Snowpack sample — Snodgrass Mountain, Crested Butte, Colorado (2/4/25, 12:06 PM MST)
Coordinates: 38.923, -106.968
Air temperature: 35 °F
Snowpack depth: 80 cm
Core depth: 80 cm
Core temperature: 32 °F
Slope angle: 14°, slope face: 78°
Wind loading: low
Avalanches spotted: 0
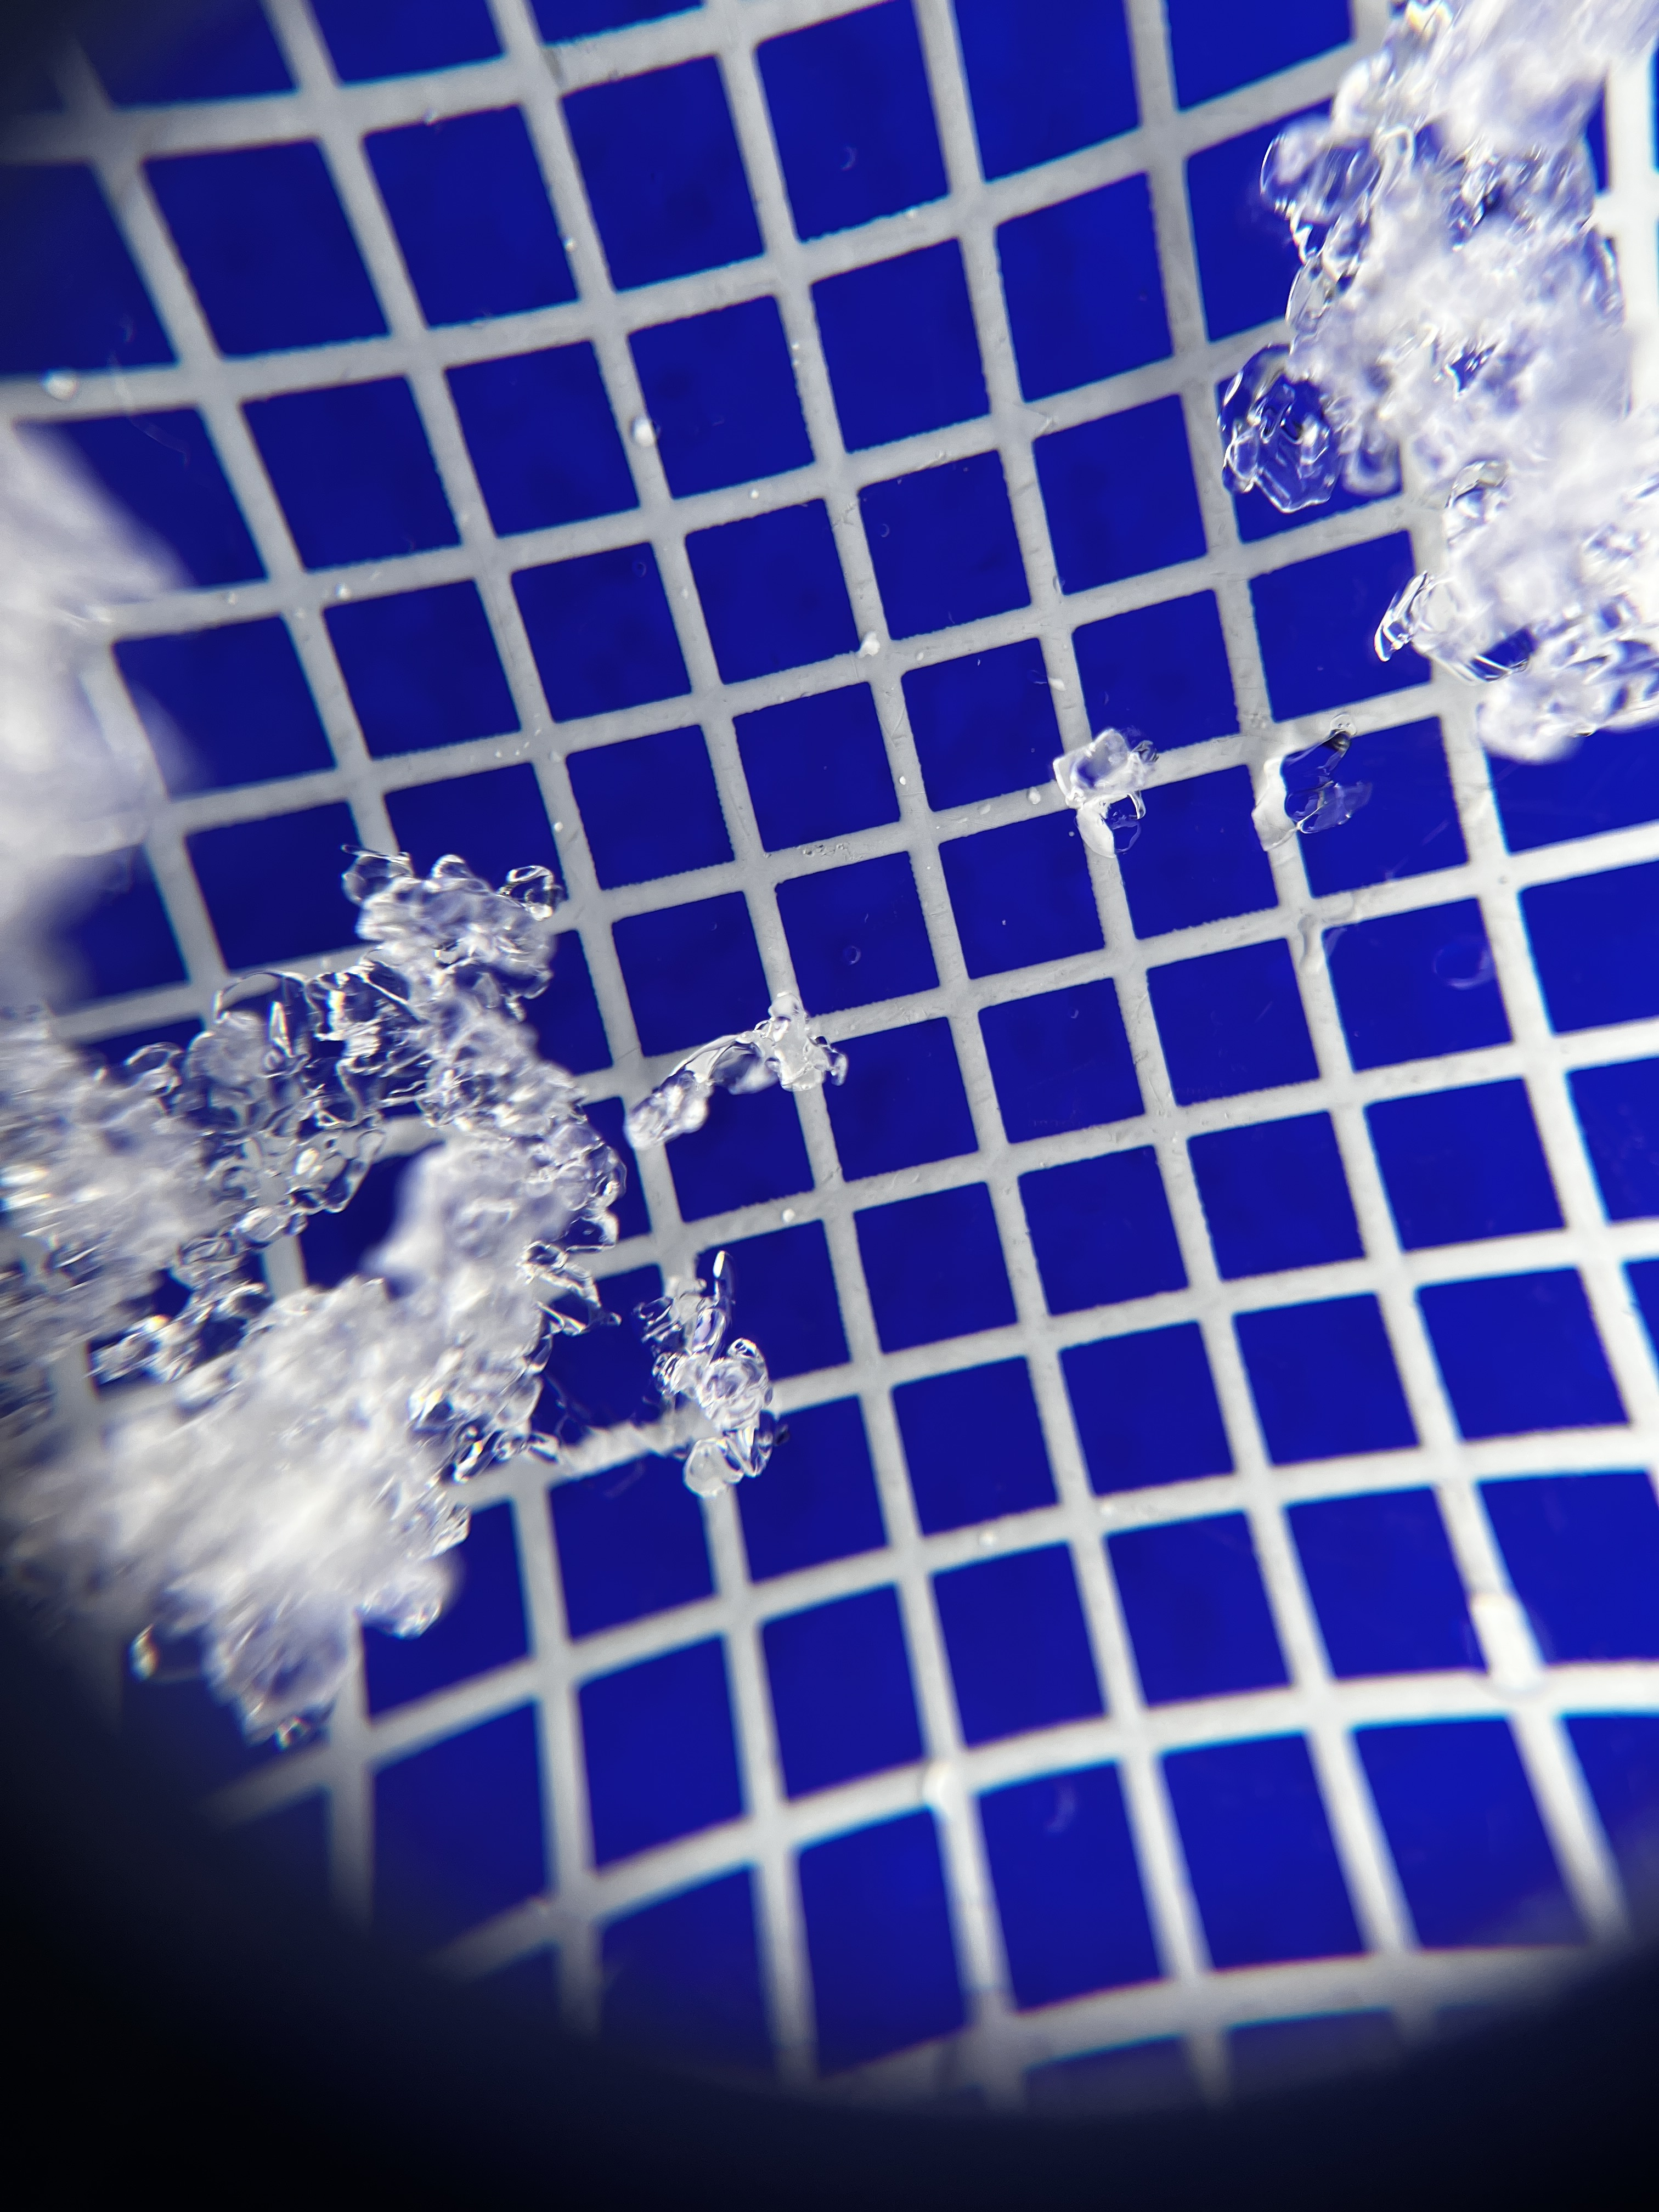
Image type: magnified_profile
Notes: No avalanches nearby, unusually warm weather for the last month reported by residents, Collected 25 yards from treeline